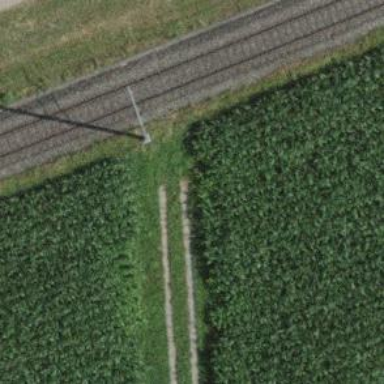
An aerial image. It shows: Track with grade 4 tracktype.